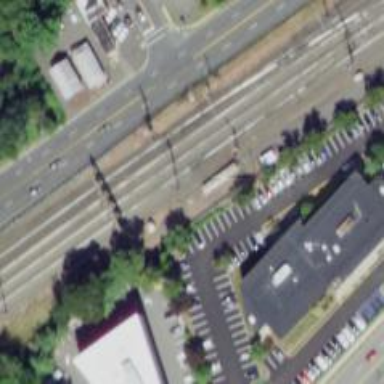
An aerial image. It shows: Railroad crossover.